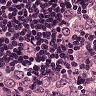
Metastatic tissue present: yes